Interaction volume radius: 5 \u00c5
Interaction volume height: 20 \u00c5
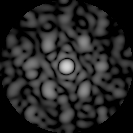
Disorder parameter: 0.6172